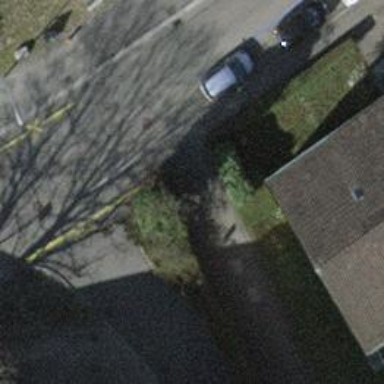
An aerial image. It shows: Bollard.